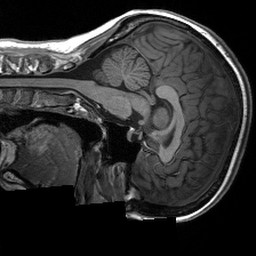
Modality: T1w
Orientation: sagittal
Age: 36
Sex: female
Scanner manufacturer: siemens
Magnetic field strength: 3 T
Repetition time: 2.3 s
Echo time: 0.00233 s